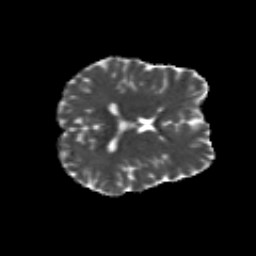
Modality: MD
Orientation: axial
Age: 19
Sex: female
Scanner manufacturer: siemens
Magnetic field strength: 3 T
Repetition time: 8.8 s
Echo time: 0.085 s